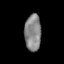
Tissue: skin
Cell type: Epithelial cells
Senescence score: 0.2337
Nuclear area (px): 595
Mean DAPI intensity: 132.249